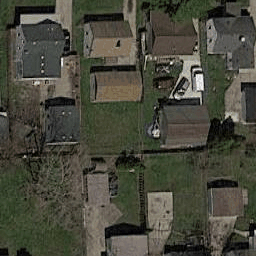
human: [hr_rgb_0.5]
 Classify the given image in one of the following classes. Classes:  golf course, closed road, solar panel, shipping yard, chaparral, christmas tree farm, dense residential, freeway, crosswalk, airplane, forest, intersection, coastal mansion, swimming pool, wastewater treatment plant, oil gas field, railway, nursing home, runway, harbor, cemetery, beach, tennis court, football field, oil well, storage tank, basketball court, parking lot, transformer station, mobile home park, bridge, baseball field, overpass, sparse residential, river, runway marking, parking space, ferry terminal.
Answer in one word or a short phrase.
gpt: dense residential